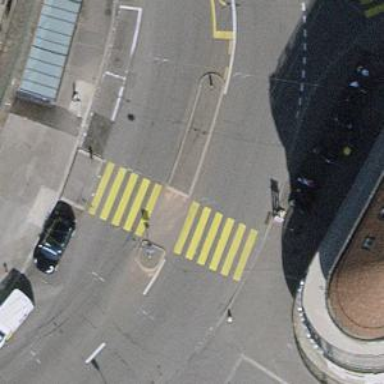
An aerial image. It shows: Marked crossing with pedestrian island.